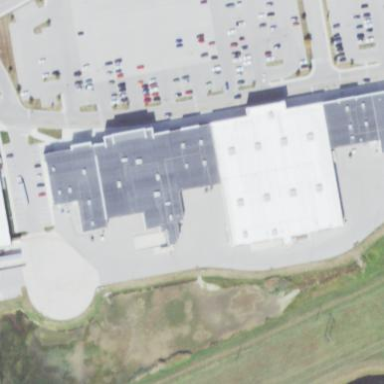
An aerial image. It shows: Retail building.